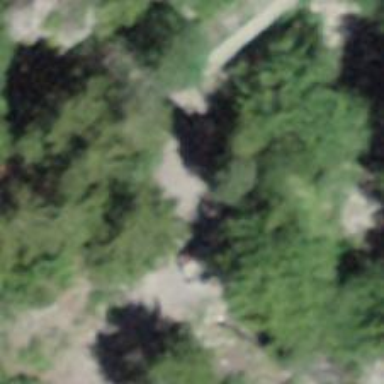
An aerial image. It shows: Picnic table located in leisure land area.